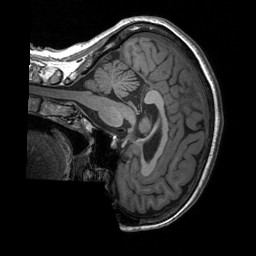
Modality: T1w
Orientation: sagittal
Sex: female
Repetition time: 1.95 s
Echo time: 0.026 s